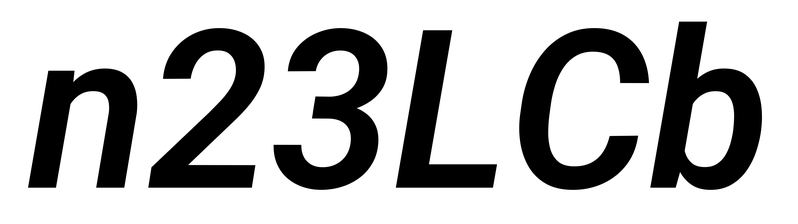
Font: Roboto-Italic_SemiBold_Italic